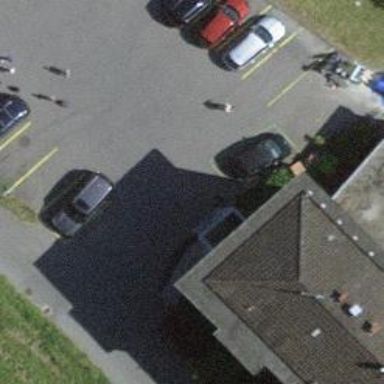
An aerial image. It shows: Paved parking aisle used as service road.